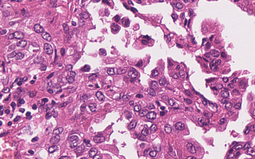
Tumor epithelial tissue: yes
Tumor-associated stroma tissue: no
Normal tissue: no